九年级 · 度量几何学
如图, $A B$ 是 $\odot O$ 的直径, $P$ 是 $\odot O$ 上一点, 若 $\angle P A B=32^{\circ}$, 则 $\angle P B A$ 的度数是 ( )

  (第 7 题)

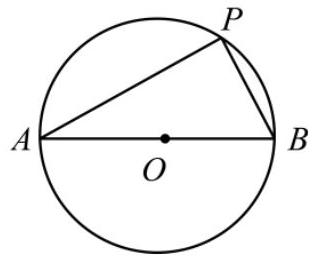
A. $68^{\circ}$
  B. $58^{\circ}$
  C. $60^{\circ}$
  D. $64^{\circ}$

答案: B
解析: 根据直径所对的圆周角是直角可得 $\angle A P B=90^{\circ}$, 然后利用直角三角形的两个锐角互余, 进行计算即可解答.

【详解】解: $\because A B$ 是 $\odot O$ 的直径,

$\therefore \angle A P B=90^{\circ}$,

$\because \angle P A B=32^{\circ}$,

$\therefore \angle P B A=90^{\circ}-32^{\circ}=58^{\circ}$,

故选: B.

【点睛】本题考查了圆周角定理, 熟练掌握圆周角定理是解题的关键.